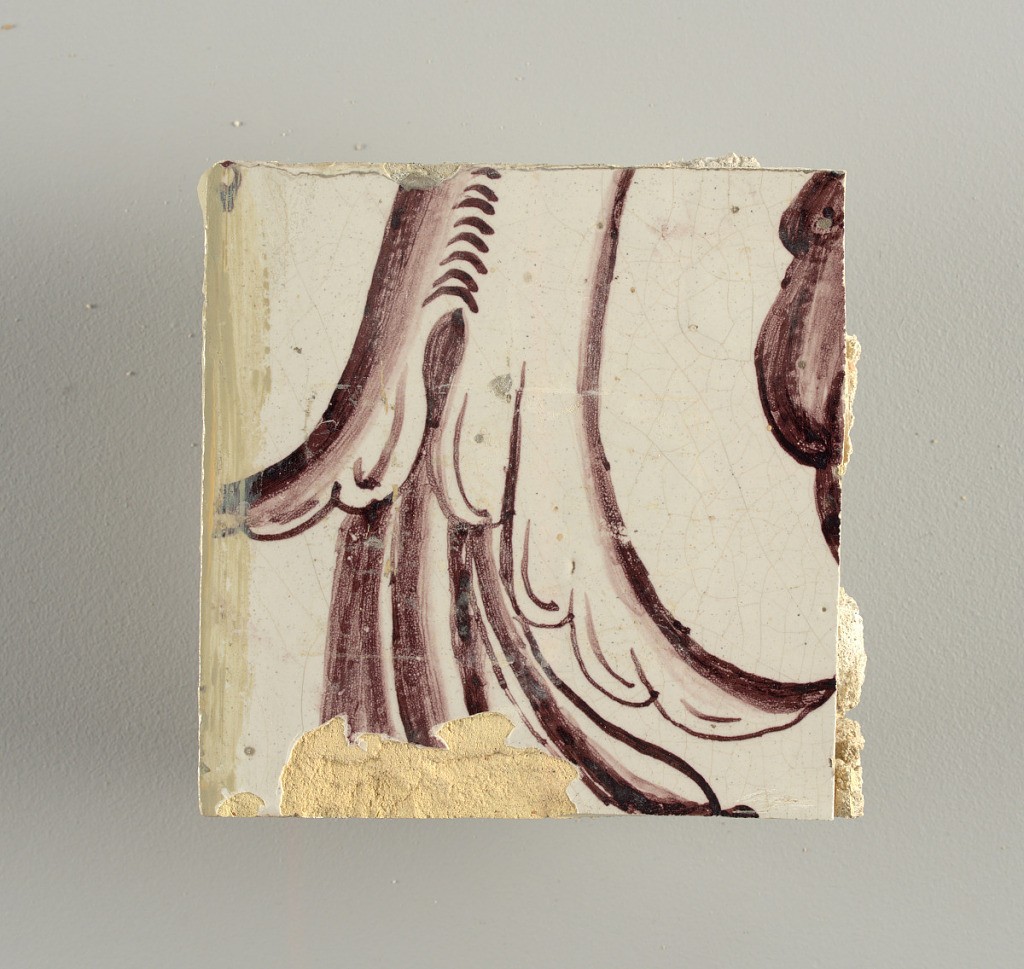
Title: Wall facing
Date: ca. 1725
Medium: tin-glazed earthenware, underglaze
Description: Running design for a frieze or a dado, composed of scrolls of foliage and strapwork, and four repeating motifs--a seated woman in a small upright oval medallion, a putto seated on a rocailled base, and strapwork in axial pattern.  The various panels, A to F, show various repeats of the same design, all being five tiles high and a varying number of tiles wide.